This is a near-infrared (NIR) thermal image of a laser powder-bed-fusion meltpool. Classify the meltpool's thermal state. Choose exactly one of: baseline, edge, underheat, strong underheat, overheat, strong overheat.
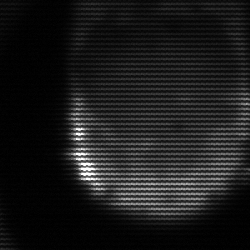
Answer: strong underheat